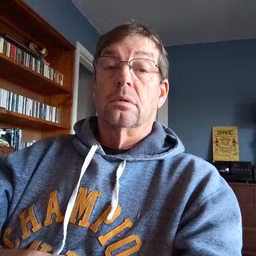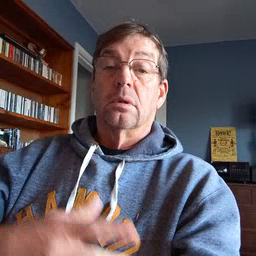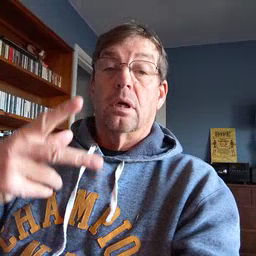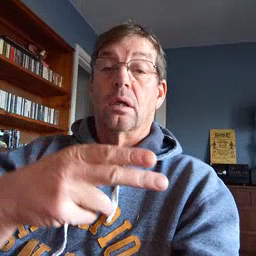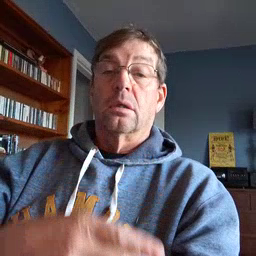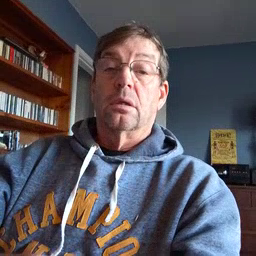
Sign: cut